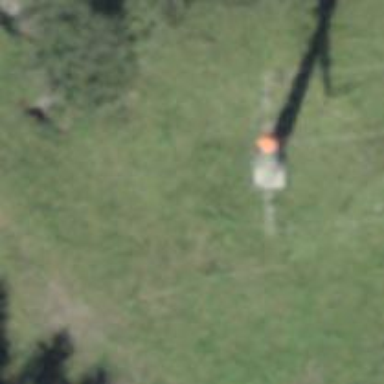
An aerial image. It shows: Termination pole used for power distribution.